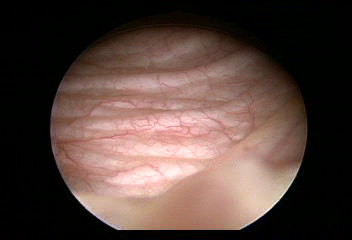
Modality: WLC
Class: Normal mucosa
Bladder cancer association: No